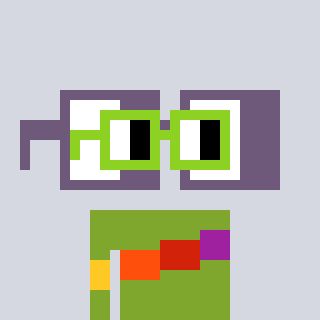
a pixel art character with square light green glasses, a glasses-shaped head and a slimegreen-colored body on a cool background